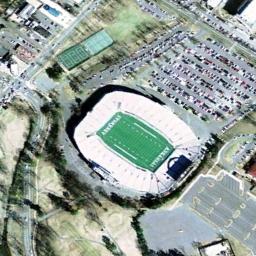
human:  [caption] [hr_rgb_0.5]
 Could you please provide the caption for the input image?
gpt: Many buildings are next to the stadium .

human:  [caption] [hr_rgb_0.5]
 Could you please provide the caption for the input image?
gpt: The stadium's roof has wavy white signs .

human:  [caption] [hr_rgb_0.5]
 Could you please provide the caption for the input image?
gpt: The oval gym is built on the lawn, Next to the parking lot and the building .

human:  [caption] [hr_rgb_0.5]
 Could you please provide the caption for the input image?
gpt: The stadium is on the bare land next to the parking lot .

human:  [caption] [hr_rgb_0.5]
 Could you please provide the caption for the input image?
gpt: The stadium is beside a parking lot with many cars .